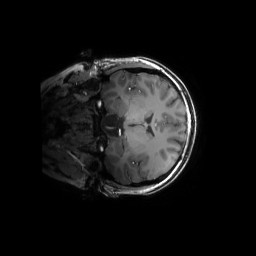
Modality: T1w
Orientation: coronal
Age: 26
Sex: female
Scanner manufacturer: siemens
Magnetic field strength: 6.98 T
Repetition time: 2.37 s
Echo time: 0.00231 s